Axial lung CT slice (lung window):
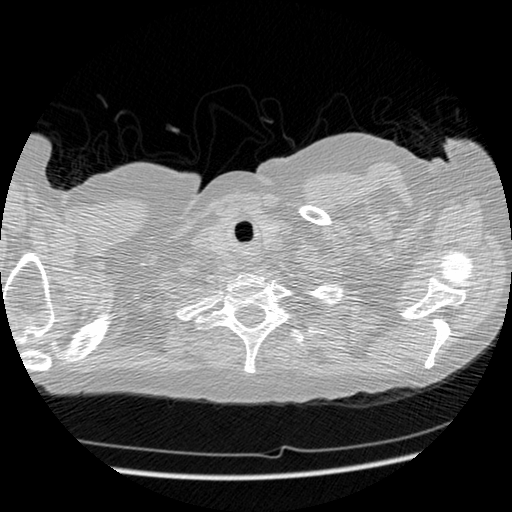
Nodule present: no